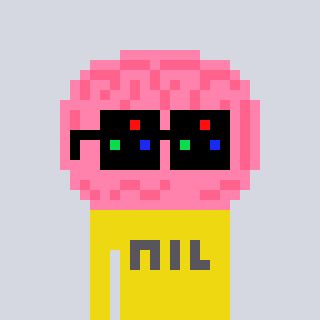
a pixel art character with square black sunglasses, a brain-shaped head and a yellow-colored body on a cool background